Question: I know that you can customize the tickHeight on rating scales in Psychopy. I want to have two different tickHeights. here's a rough sketch:

is this possible? and if so, how do I do it?
This is the code for the rating scale that I have so far:
'''
myRatingScale = visual.RatingScale(myWin, precision=10, showValue=True, low = 1, high = 10, scale ="", tickHeight=5)
'''
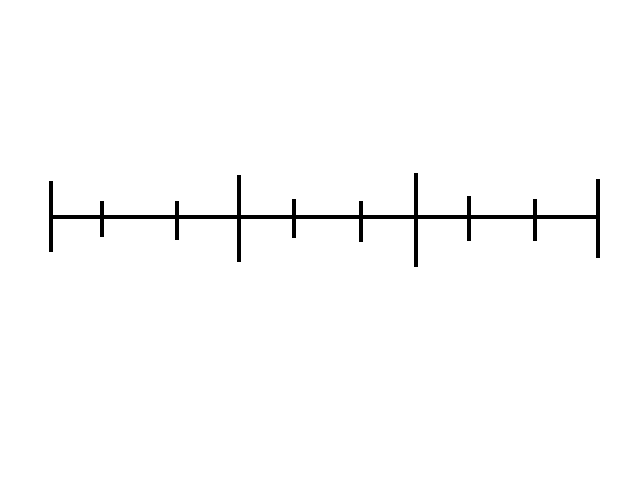
Answer: It is possible but not easy. If you have a rating scale 'rs' like this:
'''
rs = visual.RatingScale( ... lots of parameters here ...)
'''
you can create a new line with whatever tick marks as a set of vertices, and then do
'''
newVertices = [ [x1,y1], .... [xn,yn] ] # many x,y points -- all up to you
rs.line.setVertices(newVertices)
'''
And only then draw the rating scale. I have not tested this but think it will work (or something similar will).